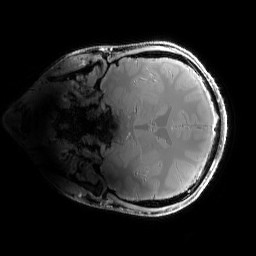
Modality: PDw
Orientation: coronal
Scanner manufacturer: siemens
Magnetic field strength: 6.98 T
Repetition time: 1.34 s
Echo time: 0.00266 s